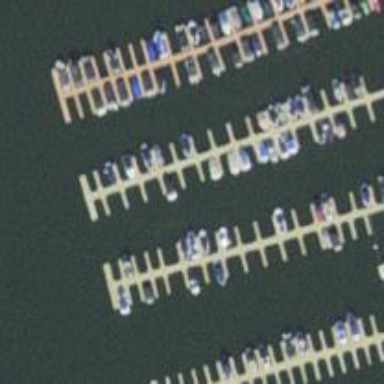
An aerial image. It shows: Man-made pier.